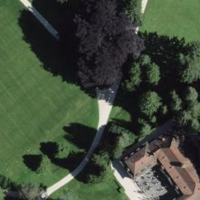
EUNIS habitat code: 53
Species observed at this site:
Oriolus oriolus